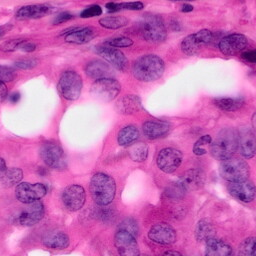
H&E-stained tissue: Pancreatic